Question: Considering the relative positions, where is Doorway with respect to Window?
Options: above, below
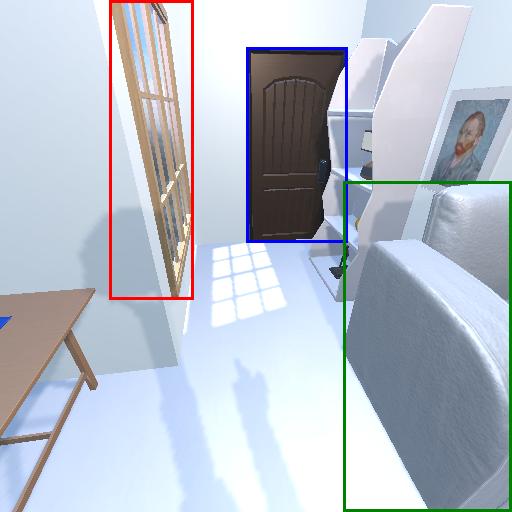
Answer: above